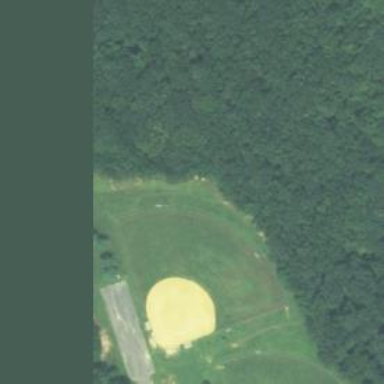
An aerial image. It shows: Baseball pitch for leisure land.